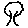
Label: tree